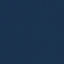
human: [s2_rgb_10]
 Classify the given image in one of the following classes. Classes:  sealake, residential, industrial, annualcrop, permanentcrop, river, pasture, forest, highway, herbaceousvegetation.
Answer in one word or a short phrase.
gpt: SeaLake